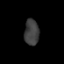
Tissue: prostate
Cell type: T cells
Senescence score: 0.71
Nuclear area (px): 372
Mean DAPI intensity: 62.347